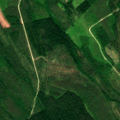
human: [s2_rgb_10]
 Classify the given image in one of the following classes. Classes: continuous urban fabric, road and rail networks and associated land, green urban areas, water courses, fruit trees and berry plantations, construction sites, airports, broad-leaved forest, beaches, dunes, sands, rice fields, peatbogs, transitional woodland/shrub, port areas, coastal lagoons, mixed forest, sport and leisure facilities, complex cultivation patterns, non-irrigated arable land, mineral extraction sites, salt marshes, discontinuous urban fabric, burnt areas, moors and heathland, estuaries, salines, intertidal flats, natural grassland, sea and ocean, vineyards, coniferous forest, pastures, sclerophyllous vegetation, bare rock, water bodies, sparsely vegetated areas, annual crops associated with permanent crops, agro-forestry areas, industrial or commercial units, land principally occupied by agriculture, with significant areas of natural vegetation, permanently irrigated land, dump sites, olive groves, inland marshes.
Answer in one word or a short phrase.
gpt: coniferous forest, mixed forest, transitional woodland/shrub